Interaction volume radius: 10 \u00c5
Interaction volume height: 15 \u00c5
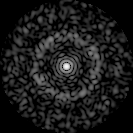
Disorder parameter: 0.8247